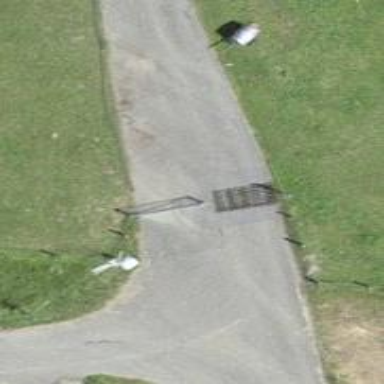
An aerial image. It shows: Cattle grid barrier.